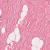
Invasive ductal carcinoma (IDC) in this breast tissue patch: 0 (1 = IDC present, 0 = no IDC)